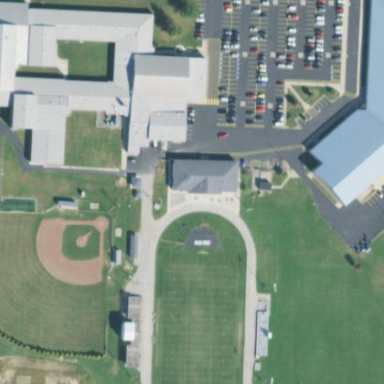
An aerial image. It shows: School.